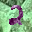
Label: 2